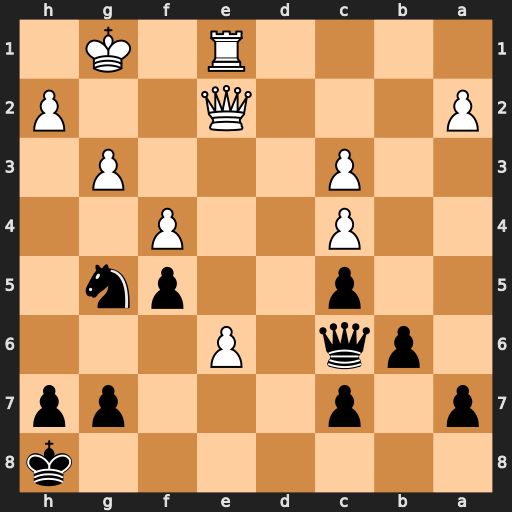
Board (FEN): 7k/p1p3pp/1pq1P3/2p2pn1/2P2P2/2P3P1/P3Q2P/4R1K1
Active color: b
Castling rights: -
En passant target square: -
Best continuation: Nh3+ Kf1 Qh1#